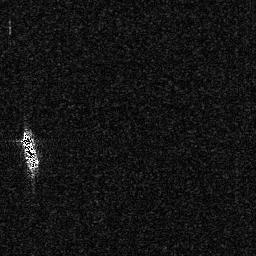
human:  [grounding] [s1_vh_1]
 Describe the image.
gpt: In the satellite image, there is  <ref>1 medium ship </ref> <box>[[7, 49, 14, 66, 0]]</box> located at left.